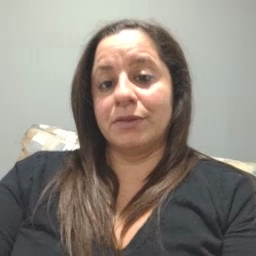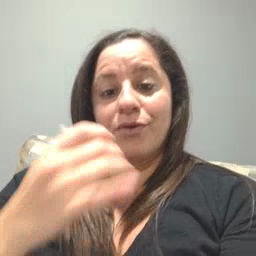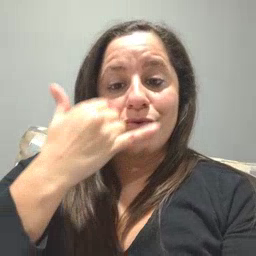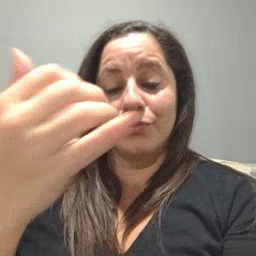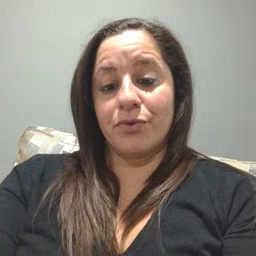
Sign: callonphone